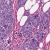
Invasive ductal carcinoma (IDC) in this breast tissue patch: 0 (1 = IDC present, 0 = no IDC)